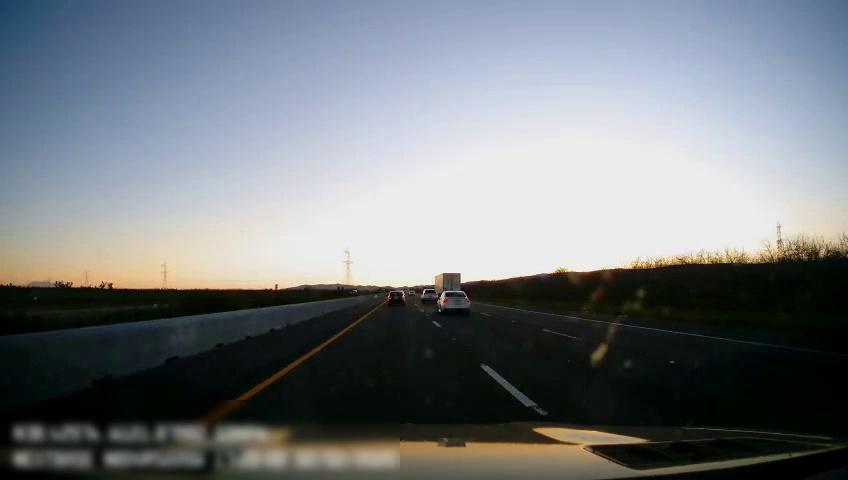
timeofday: Dusk/Dawn/Twilight
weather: Sunny
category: Drivable Space
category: Vehicles | Truck
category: Vehicles | Car
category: Vehicles | SUV
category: Vehicles | Car
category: Lanes | Current Lane
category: Lanes | Alternate Lane
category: Lanes | Alternate Lane
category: Lanes | Alternate Lane